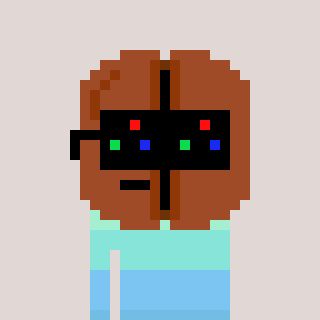
a pixel art character with square black sunglasses, a coffeebean-shaped head and a hotbrown-colored body on a warm background